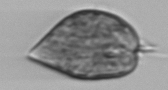
Label: Prorocentrum_micans